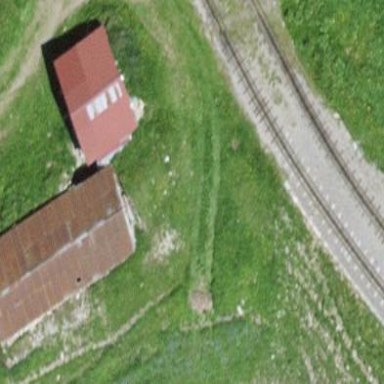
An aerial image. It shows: Cabin.